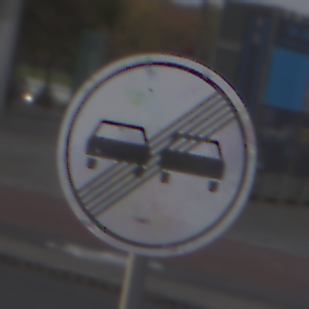
Verkehrszeichen: EndeUeberholverbot
Umgebung: Outdoor, Urban
Tageszeit: MorningAfternoon
Wetter: Overcast
Licht: Natural
Jahreszeit: NotSpecified
Kontrast: LowContrast